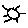
Label: sun